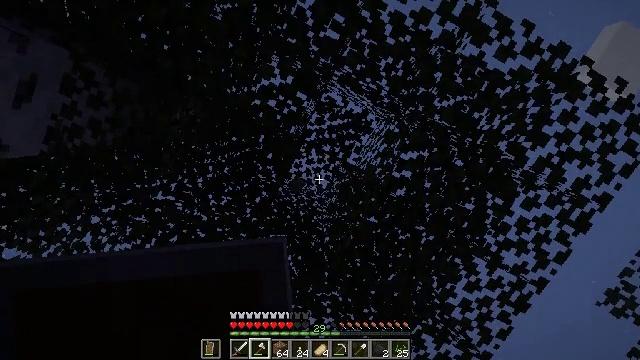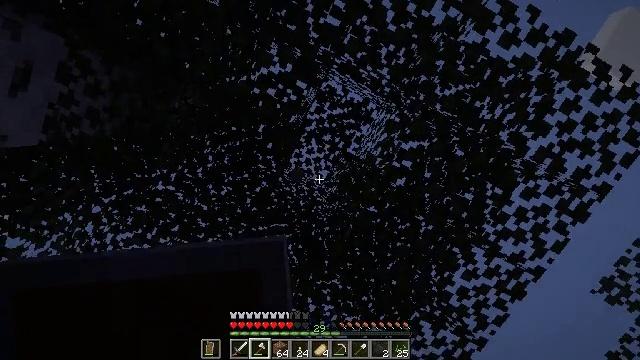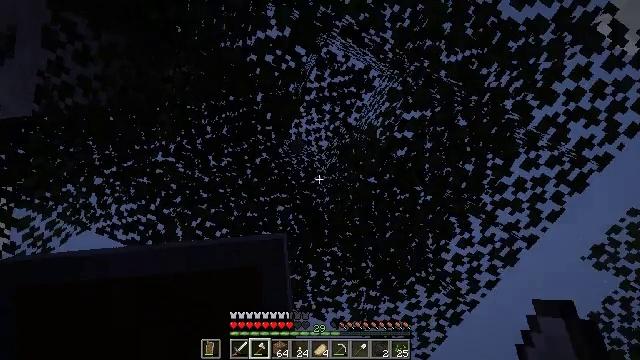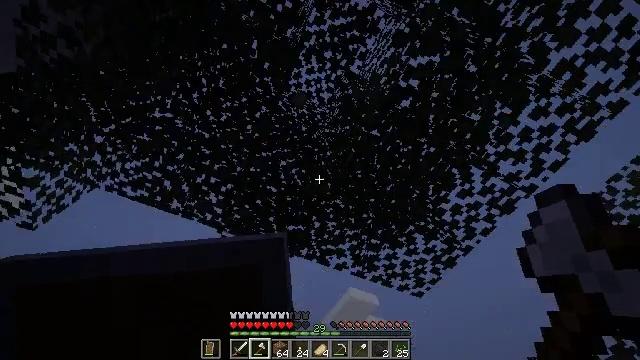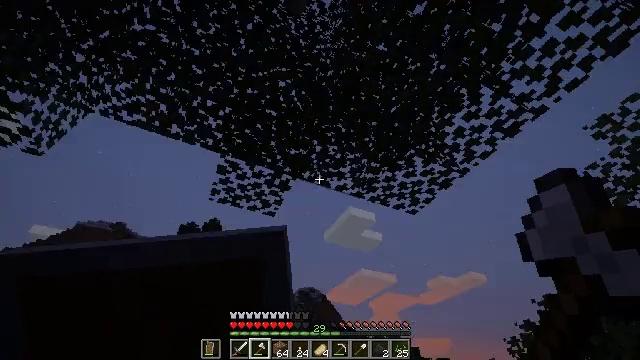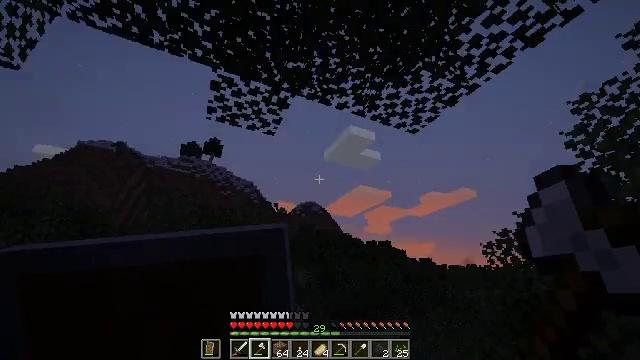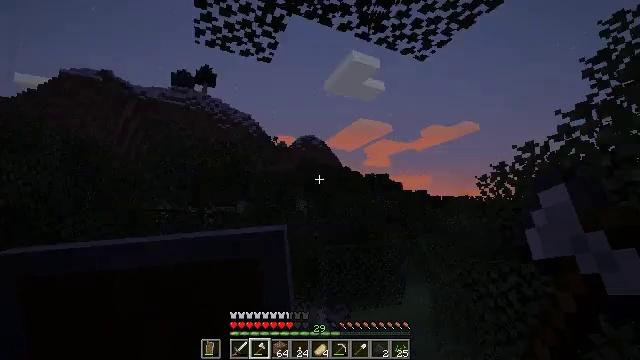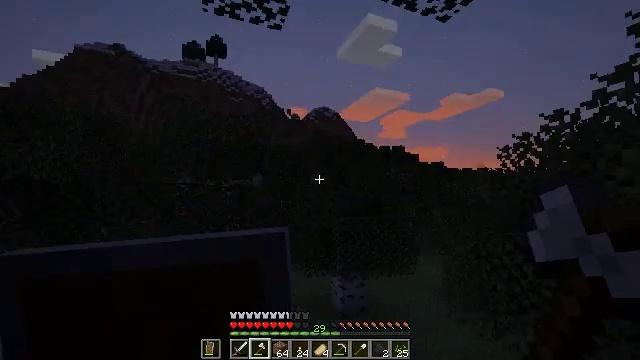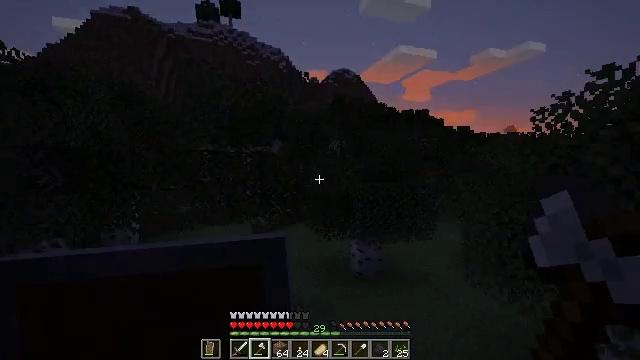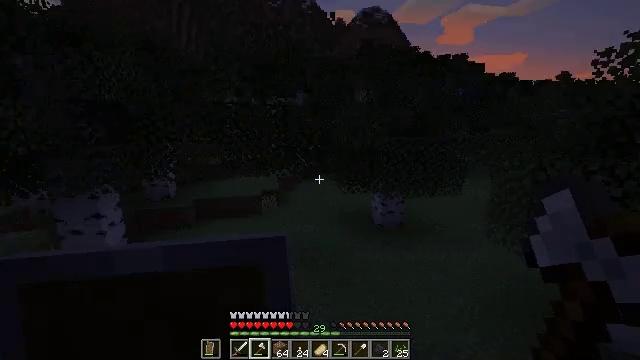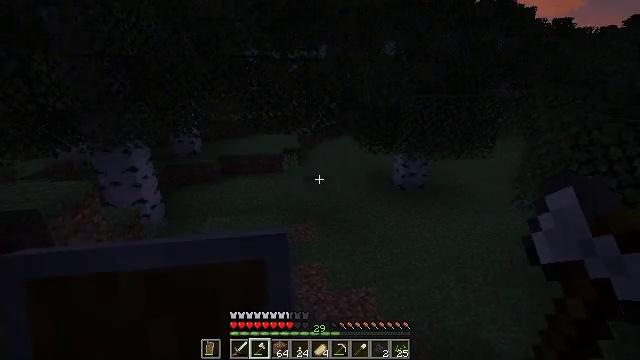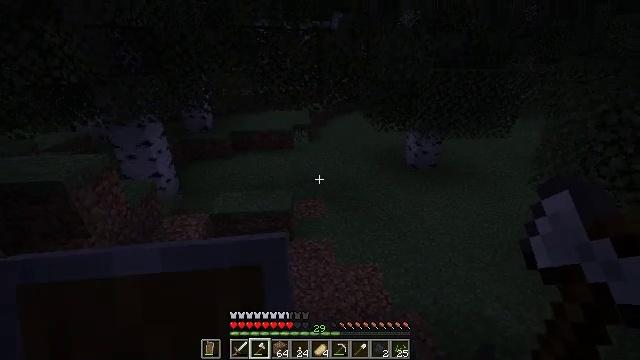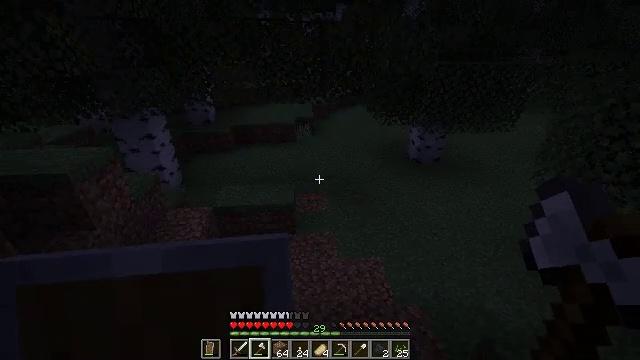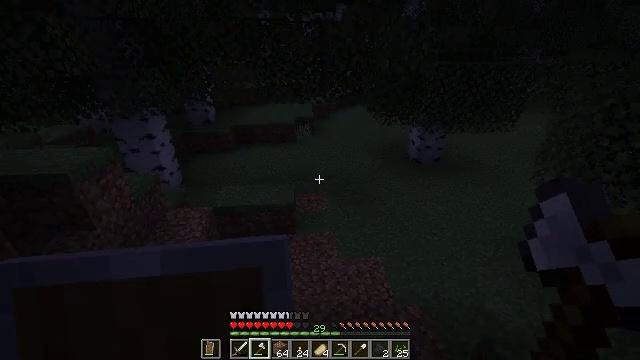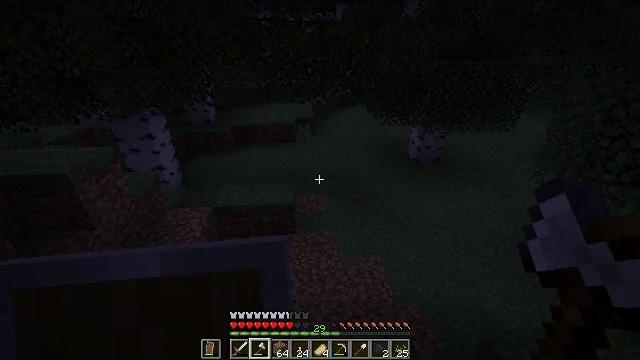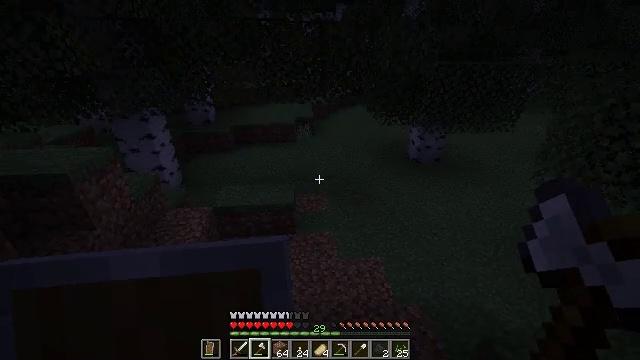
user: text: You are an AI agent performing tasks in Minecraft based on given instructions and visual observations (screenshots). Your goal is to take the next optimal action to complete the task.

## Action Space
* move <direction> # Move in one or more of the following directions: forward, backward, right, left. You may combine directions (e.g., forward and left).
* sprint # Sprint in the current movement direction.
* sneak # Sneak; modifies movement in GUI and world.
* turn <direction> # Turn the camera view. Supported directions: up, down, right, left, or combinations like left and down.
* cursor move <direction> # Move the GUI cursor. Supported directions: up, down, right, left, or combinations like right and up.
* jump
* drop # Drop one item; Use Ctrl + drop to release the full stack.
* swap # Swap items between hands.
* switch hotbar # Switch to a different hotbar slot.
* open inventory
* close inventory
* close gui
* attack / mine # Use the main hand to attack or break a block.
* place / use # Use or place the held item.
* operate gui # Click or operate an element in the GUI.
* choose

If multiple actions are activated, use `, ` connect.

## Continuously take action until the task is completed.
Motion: motion action
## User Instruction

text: Use your axe to get birch logs.
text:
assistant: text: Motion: turn down
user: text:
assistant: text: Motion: turn down
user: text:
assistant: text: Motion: turn left and down
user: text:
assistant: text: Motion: turn down
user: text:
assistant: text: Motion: turn down
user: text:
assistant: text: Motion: turn down
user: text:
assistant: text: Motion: turn left and down
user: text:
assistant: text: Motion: turn left and down
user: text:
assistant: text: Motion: turn left and down
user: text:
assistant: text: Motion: turn left and down
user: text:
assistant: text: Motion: turn left and down
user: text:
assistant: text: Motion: turn down
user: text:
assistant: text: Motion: no_op
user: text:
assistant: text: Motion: no_op
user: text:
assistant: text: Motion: no_op
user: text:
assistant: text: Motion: no_op
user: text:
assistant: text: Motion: no_op
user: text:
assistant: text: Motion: turn left
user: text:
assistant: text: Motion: turn left and up
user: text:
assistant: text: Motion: turn left and up
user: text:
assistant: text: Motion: turn left and up
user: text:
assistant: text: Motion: turn left and up
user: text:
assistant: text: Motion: turn right and up
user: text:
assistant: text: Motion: turn right and up
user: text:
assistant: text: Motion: turn right and up
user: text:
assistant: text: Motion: turn right and up
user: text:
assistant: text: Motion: turn right and up
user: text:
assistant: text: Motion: turn right and up
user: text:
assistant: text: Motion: no_op
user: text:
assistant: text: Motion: move left, turn right